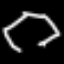
Label: octagon